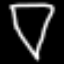
Label: diamond